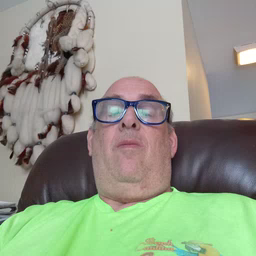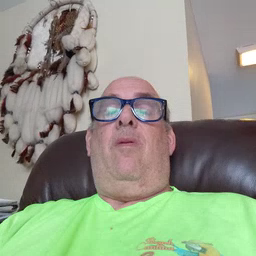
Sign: chair